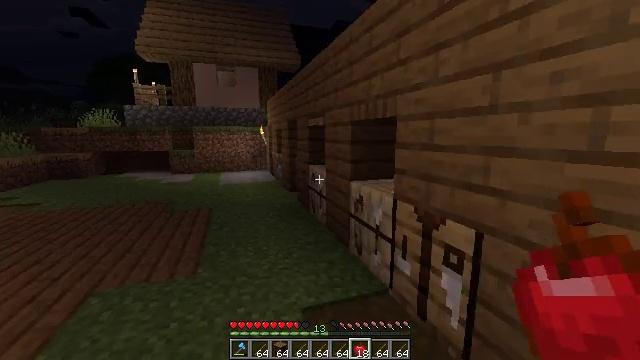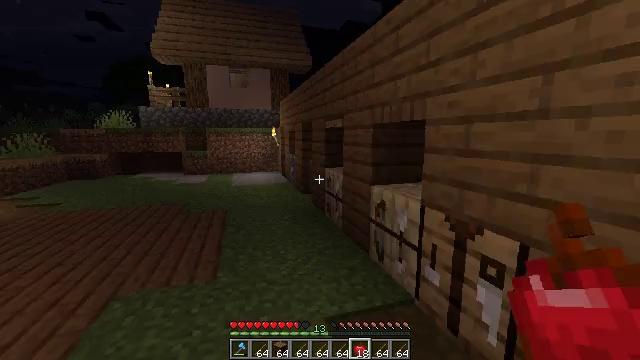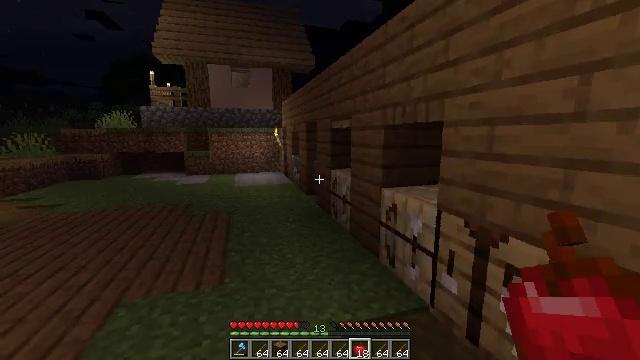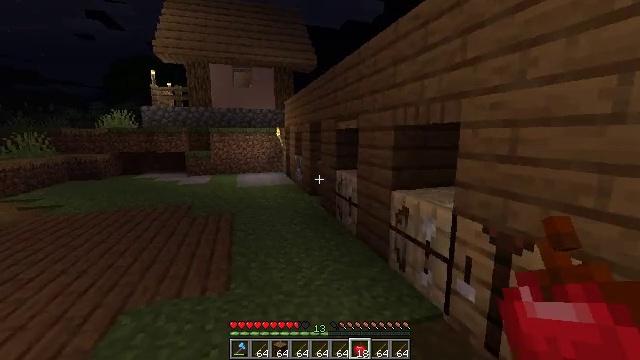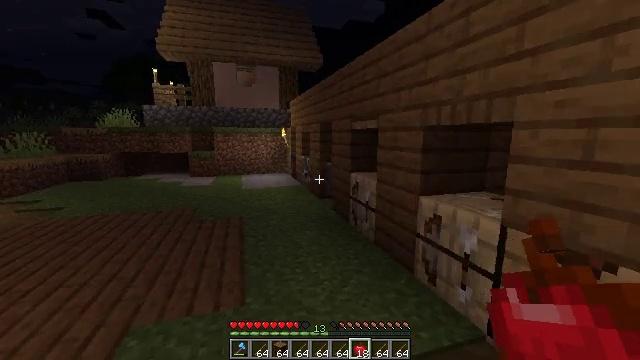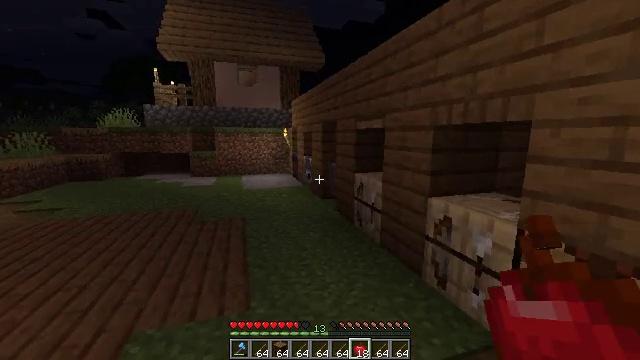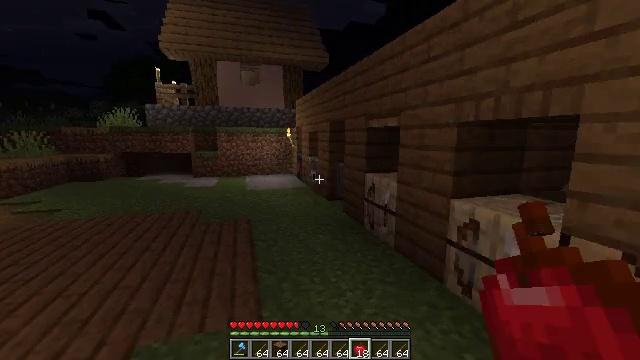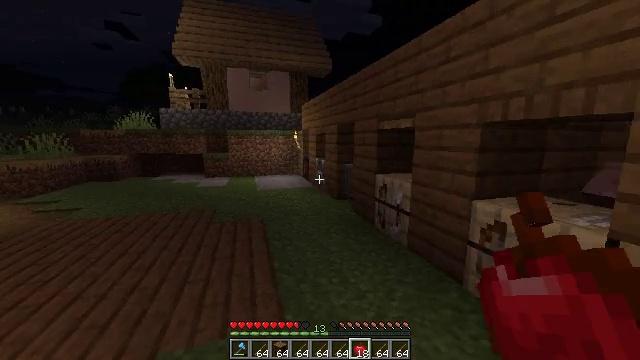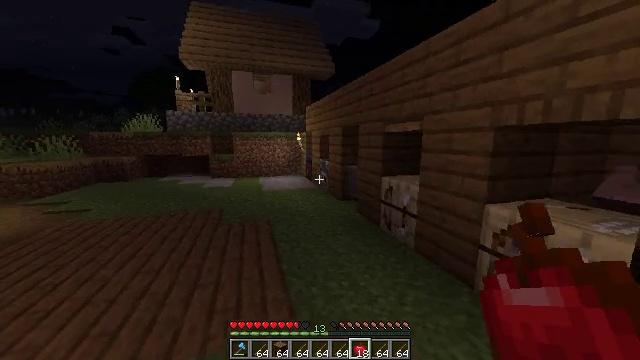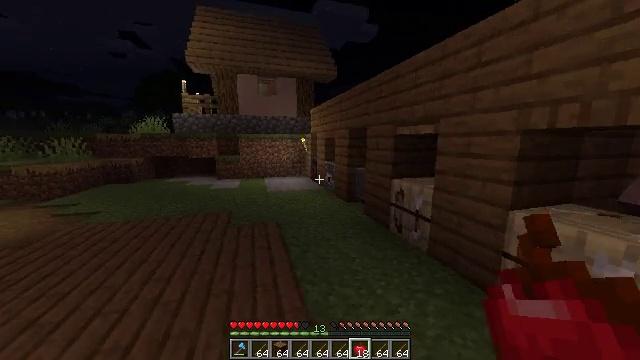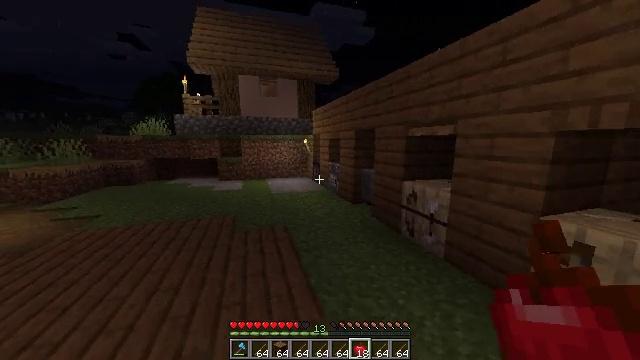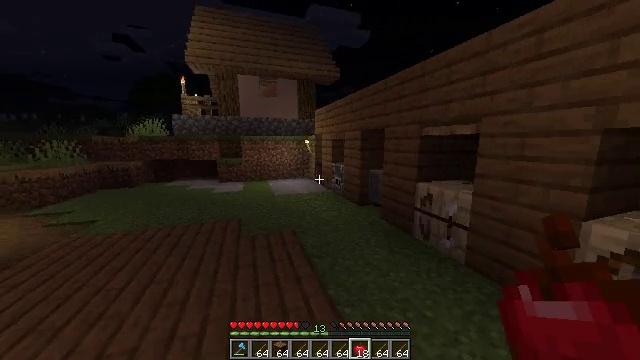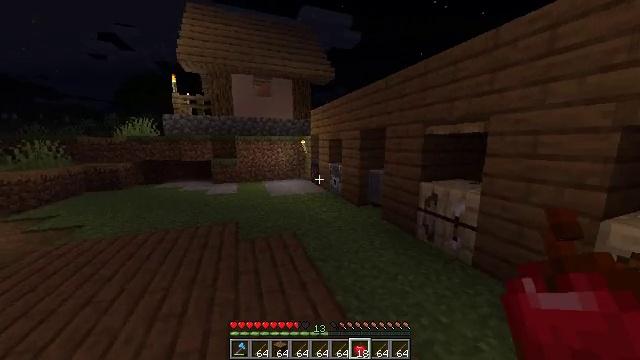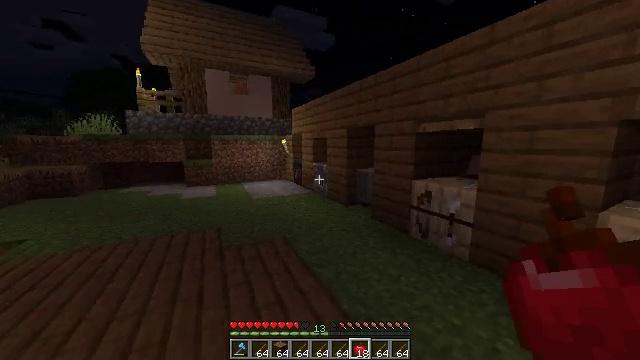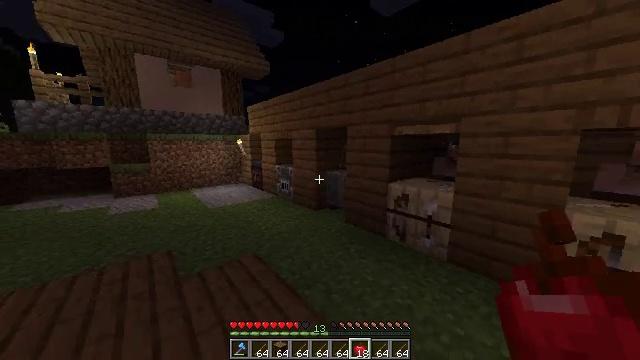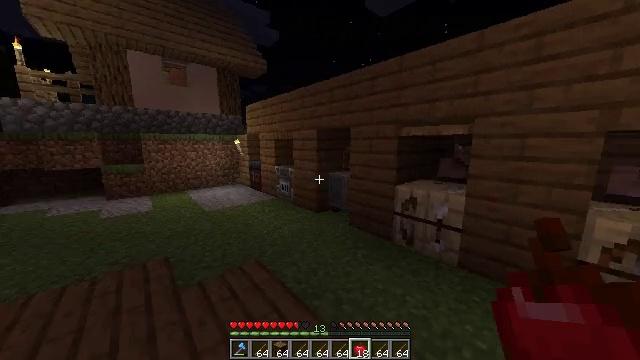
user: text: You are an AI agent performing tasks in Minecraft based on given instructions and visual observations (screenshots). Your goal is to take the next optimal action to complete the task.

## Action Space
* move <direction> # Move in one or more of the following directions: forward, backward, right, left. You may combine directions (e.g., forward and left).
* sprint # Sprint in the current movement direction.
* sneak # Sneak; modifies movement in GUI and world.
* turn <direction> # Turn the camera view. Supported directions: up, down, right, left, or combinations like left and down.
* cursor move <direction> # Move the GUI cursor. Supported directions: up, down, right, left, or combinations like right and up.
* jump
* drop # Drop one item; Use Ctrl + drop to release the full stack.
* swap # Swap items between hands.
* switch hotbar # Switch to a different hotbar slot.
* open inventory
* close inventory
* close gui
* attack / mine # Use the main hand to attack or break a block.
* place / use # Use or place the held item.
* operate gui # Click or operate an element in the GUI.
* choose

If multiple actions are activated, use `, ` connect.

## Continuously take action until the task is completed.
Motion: motion action
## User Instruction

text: Open the crafting table and create a diamond chestplate.
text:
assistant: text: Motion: move forward and move left, turn left
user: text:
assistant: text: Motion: move forward and move left
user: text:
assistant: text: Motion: move forward and move left
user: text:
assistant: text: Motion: move forward and move left
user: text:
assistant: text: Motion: move forward and move left
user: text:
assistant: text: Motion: move forward and move left, sprint
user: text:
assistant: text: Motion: move forward and move left, sprint
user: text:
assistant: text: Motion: move forward and move left, sprint
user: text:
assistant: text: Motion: move forward and move left, sprint
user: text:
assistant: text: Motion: move forward and move left, sprint
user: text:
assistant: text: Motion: move forward and move left, sprint, turn right
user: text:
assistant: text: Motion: move forward and move left, sprint, turn right
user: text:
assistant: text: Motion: move forward and move left, sprint, turn right
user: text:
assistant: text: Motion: move forward and move left, sprint, turn right
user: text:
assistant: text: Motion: move forward and move left, sprint, turn right
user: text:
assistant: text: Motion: move forward and move left, sprint, turn right
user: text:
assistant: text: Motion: move forward and move left, sprint
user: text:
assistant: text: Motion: move forward and move left, sprint
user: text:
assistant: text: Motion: move forward and move left, sprint
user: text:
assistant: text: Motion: move forward and move left, sprint
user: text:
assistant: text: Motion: move forward and move left, sprint
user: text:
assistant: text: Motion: move forward and move left, sprint, turn right
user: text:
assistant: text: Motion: move forward and move left, sprint, turn right and up
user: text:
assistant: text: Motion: move forward and move left, sprint, turn right
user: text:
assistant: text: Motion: move forward and move left, turn right
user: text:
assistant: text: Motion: move forward and move left, turn right
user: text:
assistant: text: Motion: move forward and move left, turn right
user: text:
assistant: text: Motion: move forward and move left
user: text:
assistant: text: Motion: move forward and move left, turn right
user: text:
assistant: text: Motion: move forward, turn right